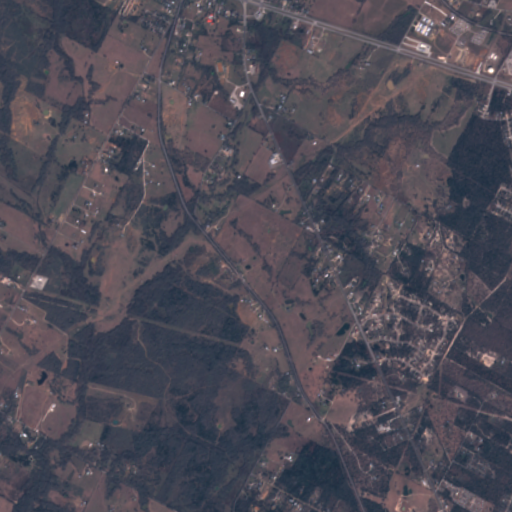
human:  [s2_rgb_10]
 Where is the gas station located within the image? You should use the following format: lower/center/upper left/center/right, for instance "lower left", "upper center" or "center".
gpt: The gas station is located in the upper center of the image.
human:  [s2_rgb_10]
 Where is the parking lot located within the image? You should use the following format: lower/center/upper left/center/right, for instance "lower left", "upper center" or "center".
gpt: The parking lot is located in the upper center of the image.
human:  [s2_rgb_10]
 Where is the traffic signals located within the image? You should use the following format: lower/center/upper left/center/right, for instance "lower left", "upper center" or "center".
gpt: The traffic signals is located in the upper center of the image.
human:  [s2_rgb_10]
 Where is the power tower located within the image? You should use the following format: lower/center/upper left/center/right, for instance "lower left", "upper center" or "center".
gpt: There is no power tower in the image.